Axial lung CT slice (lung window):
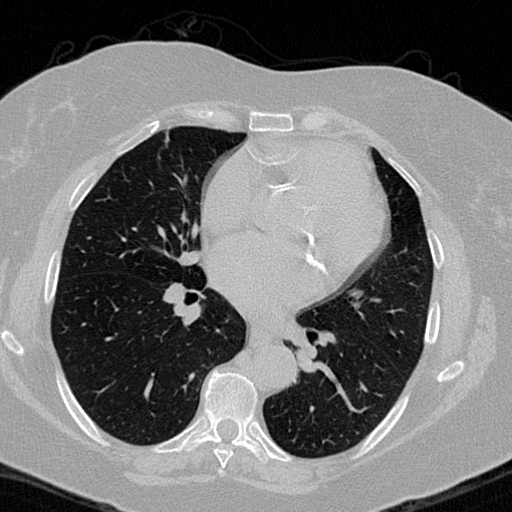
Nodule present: no